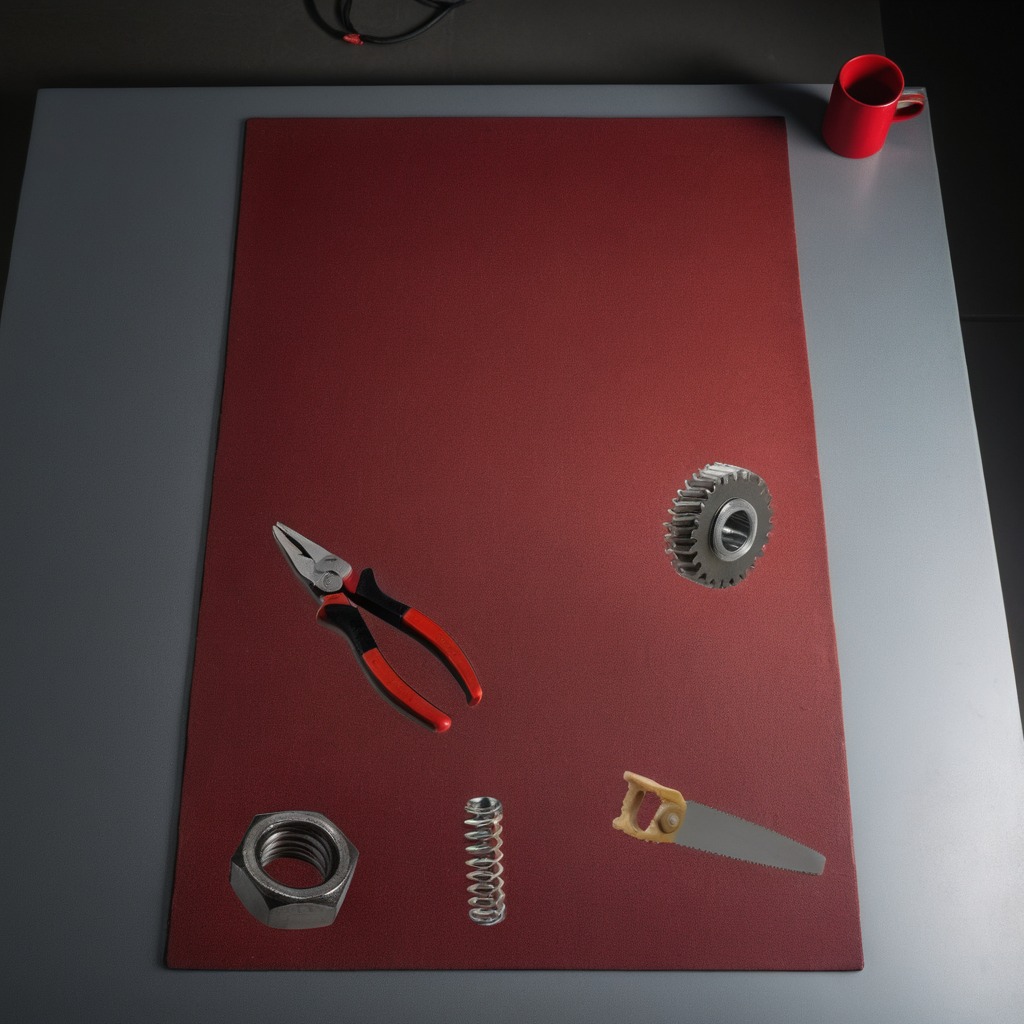
A steel gear with teeth, pliers, a coiled metal spring, a handheld metal saw, and a metal nut are lying on the granite tabletop.